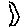
Label: moon